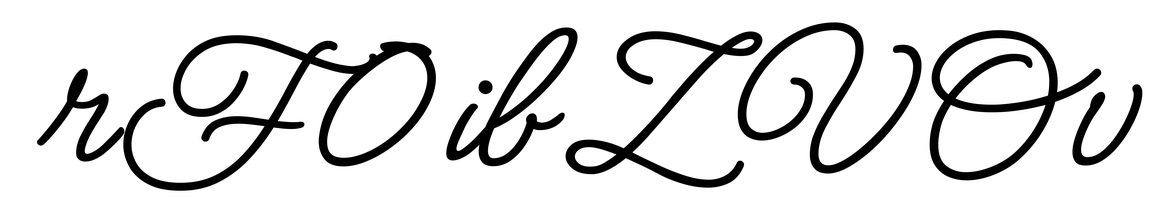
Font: MeowScript-Regular